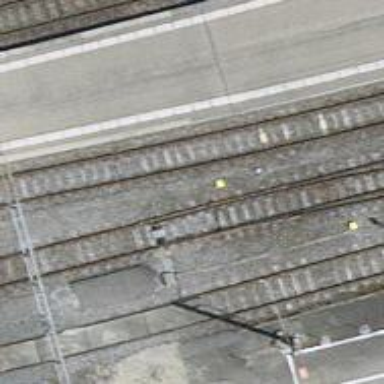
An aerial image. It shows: Railway switch.